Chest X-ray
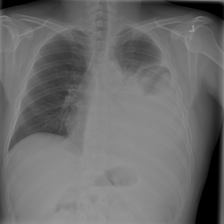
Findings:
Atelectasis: positive
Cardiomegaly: negative
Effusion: positive
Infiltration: negative
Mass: negative
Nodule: negative
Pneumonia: negative
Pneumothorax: negative
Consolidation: negative
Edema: negative
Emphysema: negative
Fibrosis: negative
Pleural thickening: negative
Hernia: negative